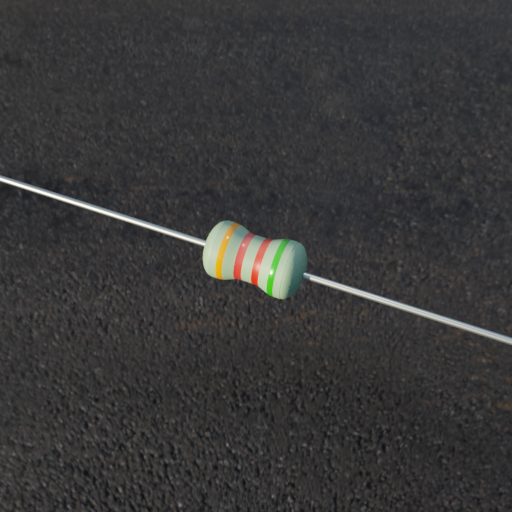
Resistor colour bands (in order): orange, red, red, green